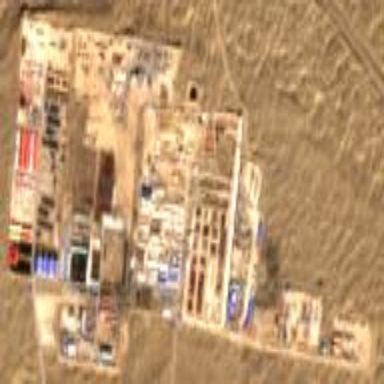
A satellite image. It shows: Industrial area with works in progress.